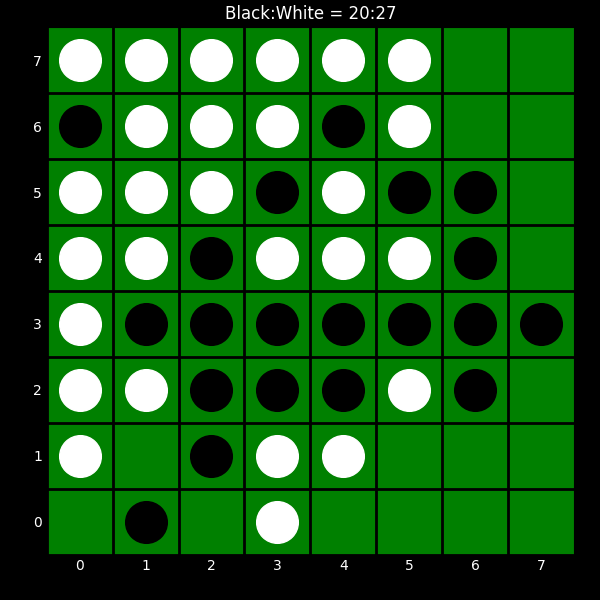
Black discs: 20
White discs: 27